Question: In MVC 4 i use jstree. In create operation I have not problem. But in Edit operation, I set 'true' value to some items of treemodel. models are like:
'''
public class RecursiveObject
{
public string data { get; set; }
public Int64 id { get; set; }
public FlatTreeAttribute attr { get; set; }
public List<RecursiveObject> children { get; set; }
}
public class FlatTreeAttribute
{
public string id;
public bool selected;
}
'''
When I fill tree model, i set 'selected = true;' to some items and use this in view:
'''
json_data: {
"ajax": {
url: "@Url.Action("GetTreeData", "MyController")",
type: "POST",
dataType: "json",
contentType: "application/json charset=utf-8"
}
},
'''
But in view, all items are unchecked. I see some '<li>' tags have 'selected = "selected"', but this does not affect it's checking.
When I check item , 'jstree-unchecked' changes to 'jstree-checked' class. It means that 'selected = "selected"' does not work.

How can I solve this issue?
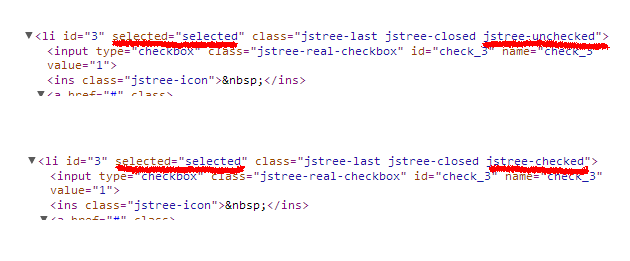
Answer: I found solution for my question.
'''
.bind("loaded.jstree", function (event, data) {
$('li[selected=selected]').each(function () {
$(this).removeClass('jstree-unchecked').addClass('jstree-checked');
});
});
'''